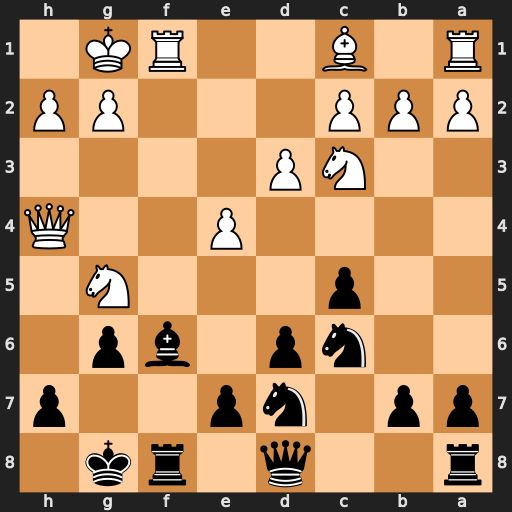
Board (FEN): r2q1rk1/pp1np2p/2np1bp1/2p3N1/4P2Q/2NP4/PPP3PP/R1B2RK1
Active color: b
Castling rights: -
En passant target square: -
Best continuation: Bd4+ Be3 Bxe3+